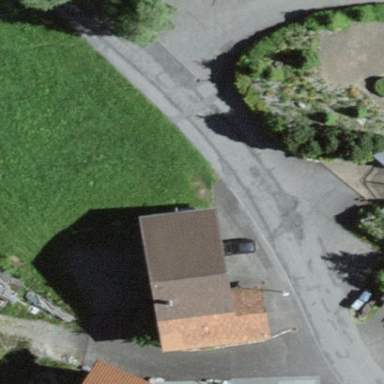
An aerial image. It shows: Garage.